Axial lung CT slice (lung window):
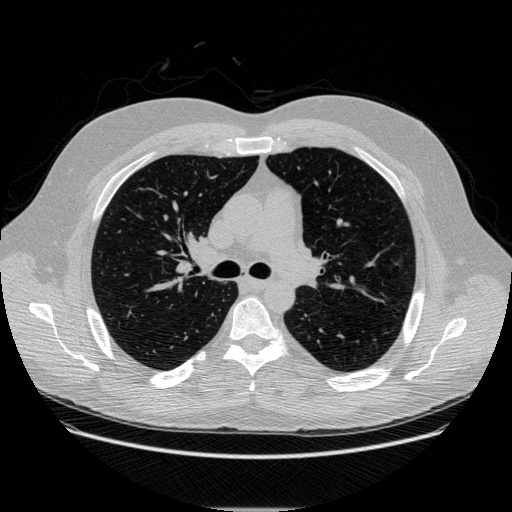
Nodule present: no